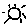
Label: sun